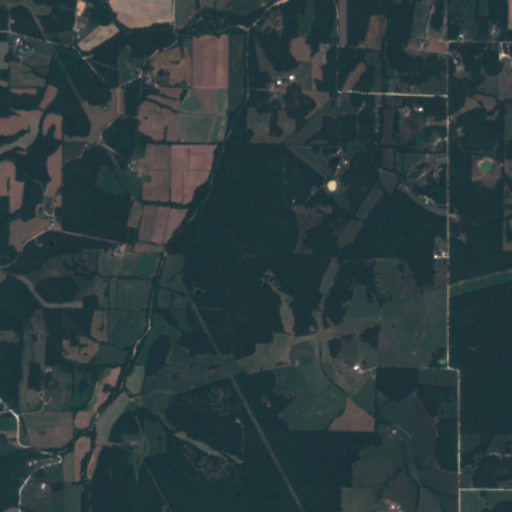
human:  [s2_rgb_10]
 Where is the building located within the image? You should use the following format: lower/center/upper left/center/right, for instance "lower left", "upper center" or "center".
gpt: There is no building in the image.